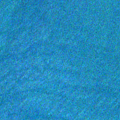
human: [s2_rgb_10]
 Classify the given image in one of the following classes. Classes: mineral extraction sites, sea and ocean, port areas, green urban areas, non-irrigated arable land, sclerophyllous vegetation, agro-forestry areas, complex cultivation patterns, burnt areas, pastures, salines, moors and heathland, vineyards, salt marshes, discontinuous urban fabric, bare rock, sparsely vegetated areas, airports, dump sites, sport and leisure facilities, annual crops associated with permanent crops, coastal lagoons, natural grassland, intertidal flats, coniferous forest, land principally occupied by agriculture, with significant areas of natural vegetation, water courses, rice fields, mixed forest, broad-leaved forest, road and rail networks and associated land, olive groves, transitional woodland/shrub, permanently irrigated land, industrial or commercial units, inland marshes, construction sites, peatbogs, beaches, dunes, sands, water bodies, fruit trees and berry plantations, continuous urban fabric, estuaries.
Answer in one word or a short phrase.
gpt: sea and ocean